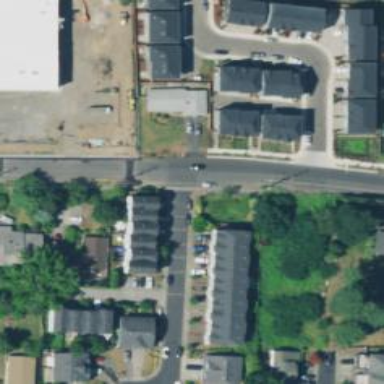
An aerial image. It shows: Residential area consisting of single-family homes.